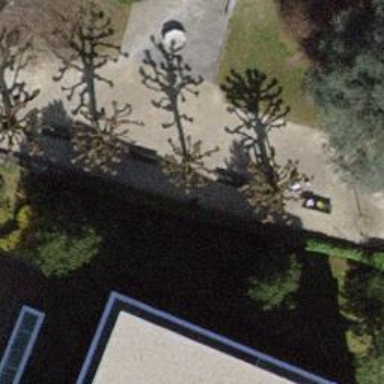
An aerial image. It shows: Bench for seating.